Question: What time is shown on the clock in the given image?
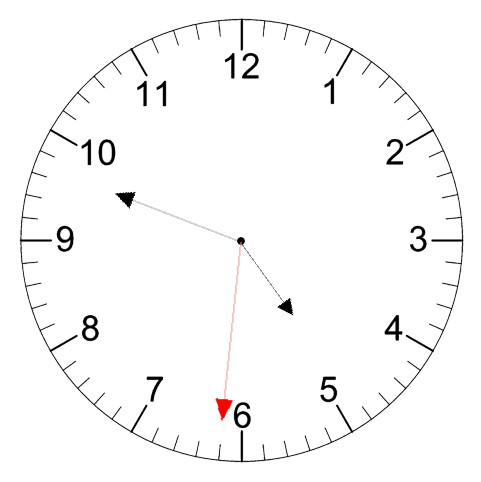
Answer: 04:48:31